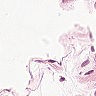
Metastatic tissue present: no